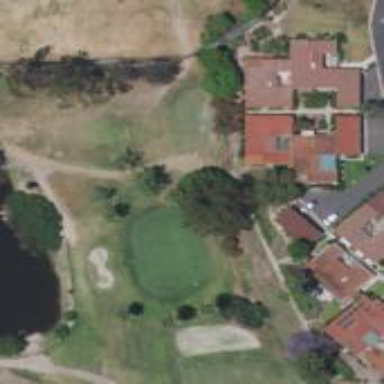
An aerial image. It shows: Golf hole.